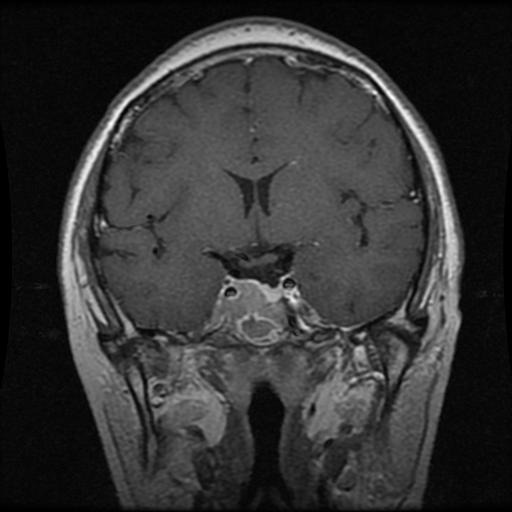
Label: pituitary